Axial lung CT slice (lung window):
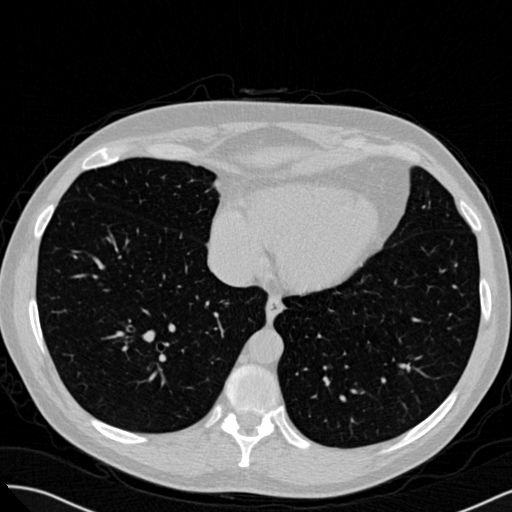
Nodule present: no